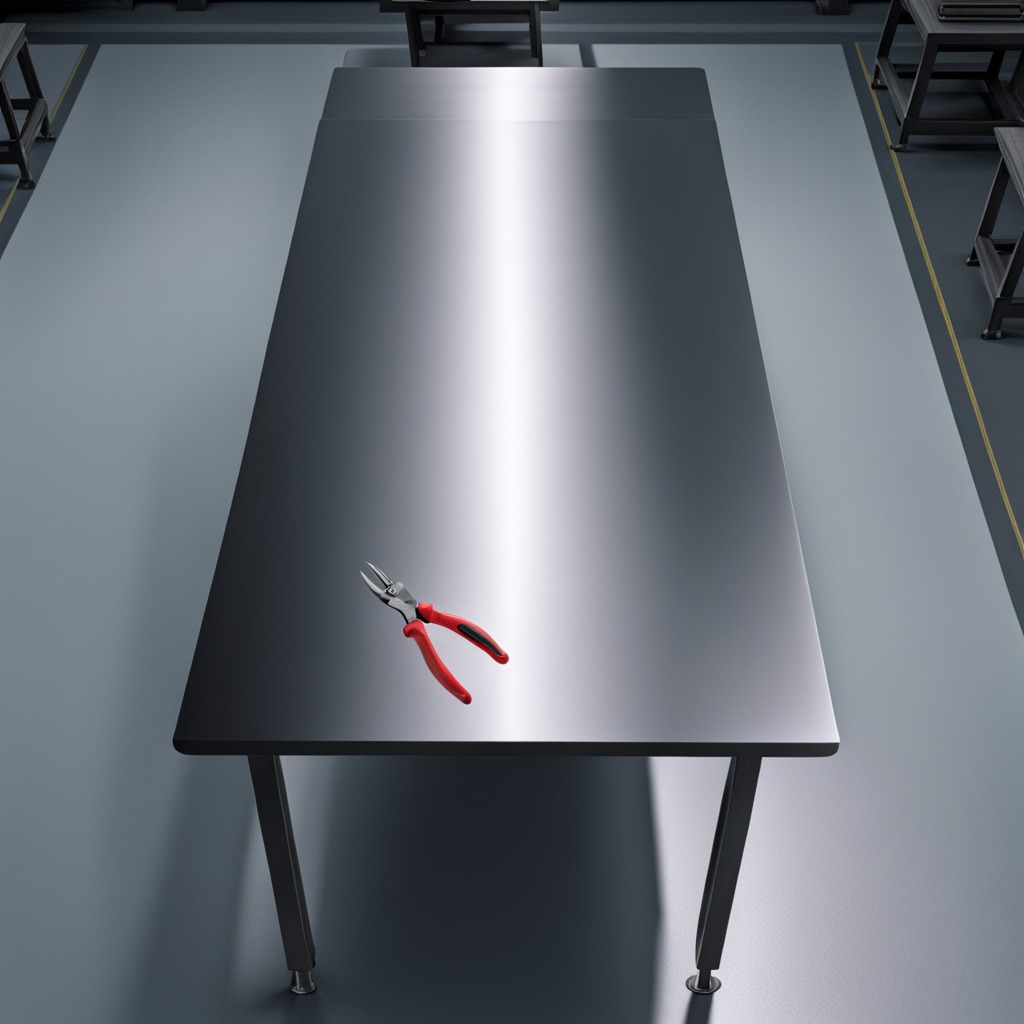
A plier is lying on the clean empty table in the basement in the evening.